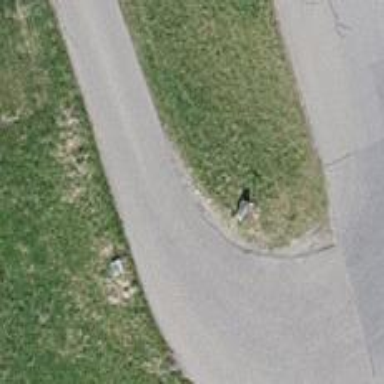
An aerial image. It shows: Unclassified road.